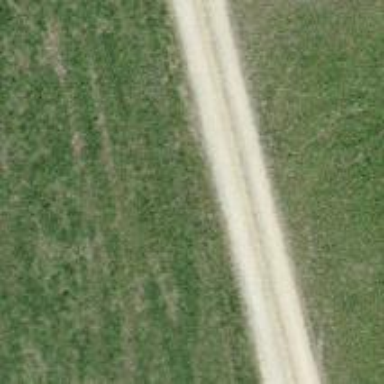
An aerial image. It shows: Unclassified road.